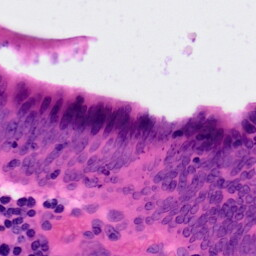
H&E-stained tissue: Colon